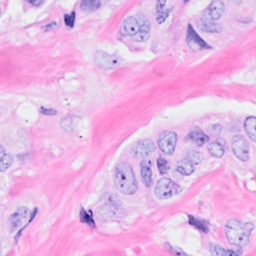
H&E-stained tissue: Breast